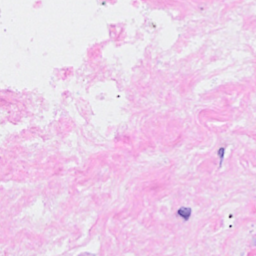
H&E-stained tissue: Breast